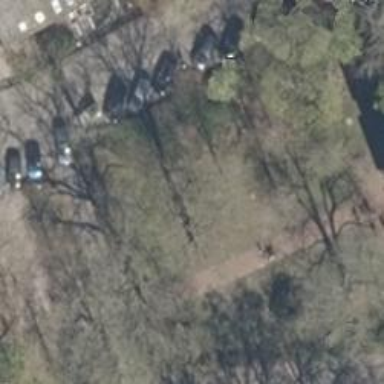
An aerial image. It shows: Tomb memorial with historic significance.